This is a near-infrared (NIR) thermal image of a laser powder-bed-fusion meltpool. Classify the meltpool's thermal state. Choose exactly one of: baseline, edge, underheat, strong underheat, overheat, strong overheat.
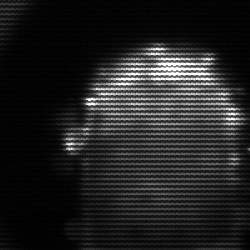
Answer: baseline